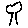
Label: tree